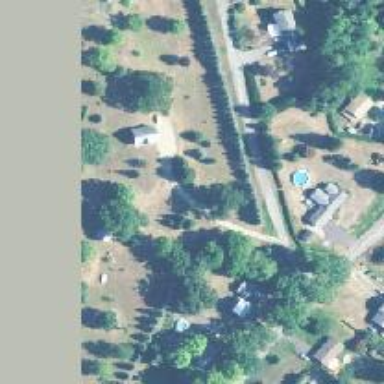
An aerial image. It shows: Driveway leading to service road.